Question: I'm trying to make an "animated" plot a lot of data (the position of 1000 particles) from a big text file with a script like:
'''
set terminal wxt size 1000,600
k=999999
N = 999
do for [i=0:k]{
plot for [j=0:N-1] "pos.txt" using 2*j+1:2*j+2 every ::2*i+1::2*i+1 ls 1 pt 7 ps 2 notitle
'''
In the file, every line has the coordinates X and Y at a certain time of the points I want to plot. I'm using 'every' to plot all the data in each row once and then move on to the next row.
The output is something like this (1000 particles moving)
However the plotting is way too slow and I don't know what I can do to make it plot faster. It plots a row once every 5 or more seconds. The file weights some MBs. Should I change the terminal? Or the way I store the data? I think there might be a problem when gnuplot loads a big file.
Some particles dissappear in the simulation so I also get the error 'line 14: warning: Skipping data file with no valid points' when the index 'j' (well 2j+1) goes over the number of particles but I tried making it so that it reads the number of particles each time and it's even slower. Many thanks.
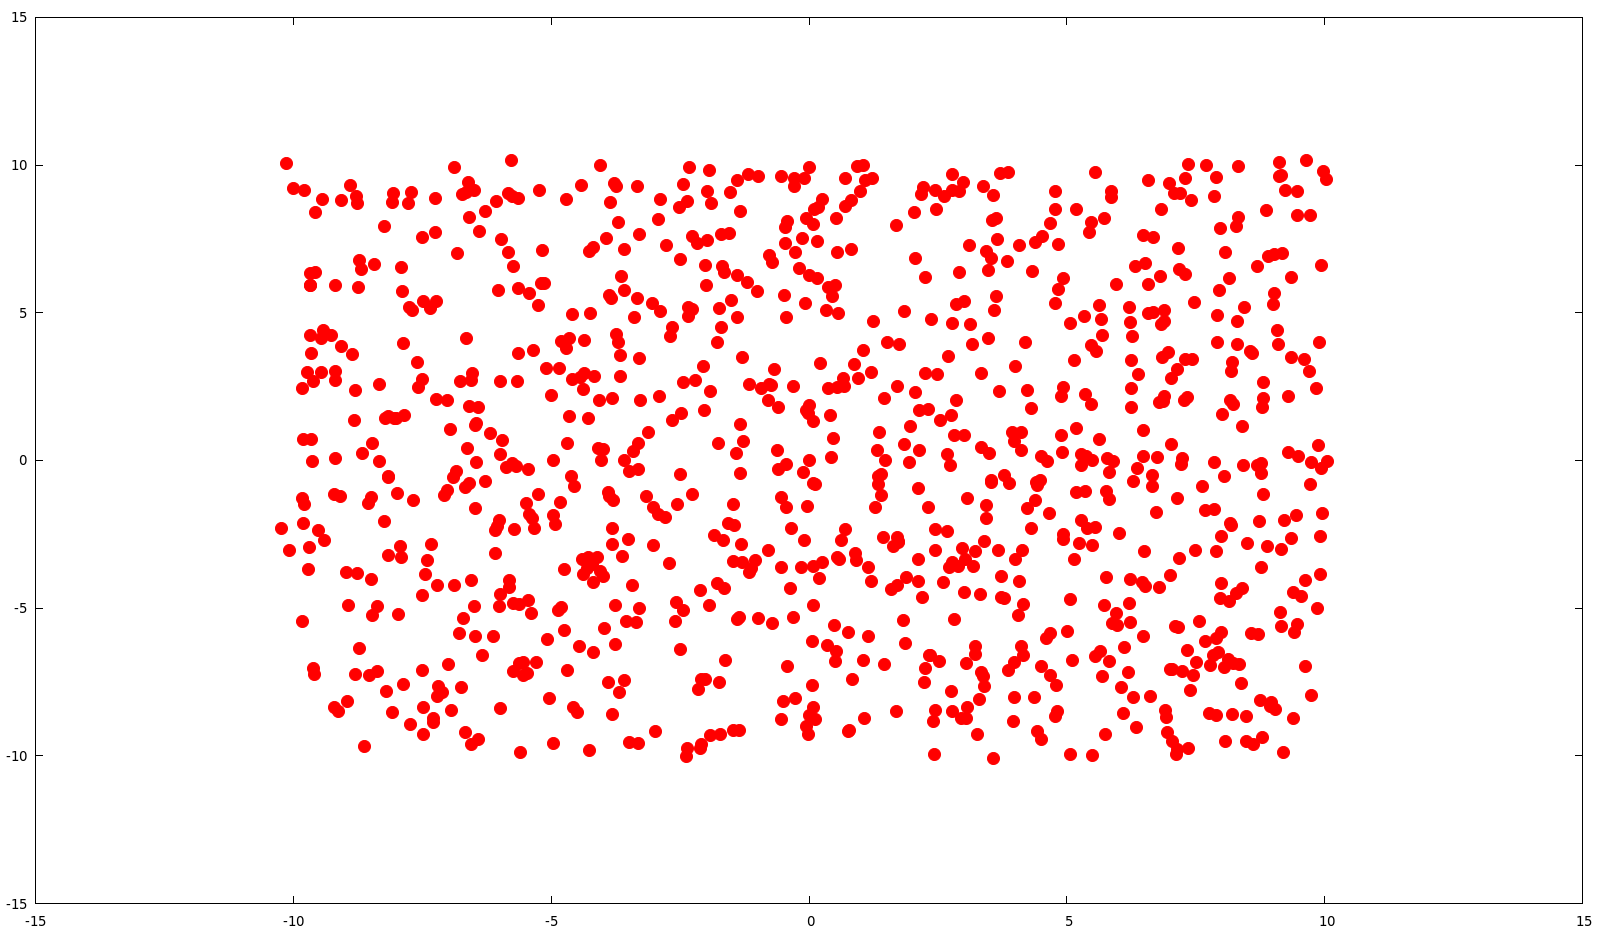
Answer: I suspect gnuplot is reading the whole file every time you plot, as opposite to read up to the line in question, then next line, then next, etc. One possible strategy is to separate your particles trajectory into different files, but specially it could help to remove the 'plot for' by simply a 'plot' plus a block selection with 'every', where instead of selecting the column for the particle you have your particles positions for the same time step in the same block.
Now your data looks something like this:
'''
x1 y1 x2 y2 x3 y3 # Time step 1
x1 y1 x2 y2 x3 y3 # Time step 2
'''
And gnuplot needs to read the file once for every time step particle. If you structure the file as follows (note one blank line between blocks):
'''
# Time step 1
x1 y1
x2 y2
x3 y3
# Time step 2
x1 y1
x2 y2
x3 y3
'''
Then you don't need the 'plot for', instead just select the corresponding block with all the particles by inserting one extra semicolon in 'every':
'''
set terminal wxt size 1000,600
k=999999
#N = 999 you don't need this anymore!
do for [i=0:k] {
plot "pos.txt" every :::i::i
}
'''
The code above reads the file for every time step, rather than every time step particle, and plots all the particles at once.